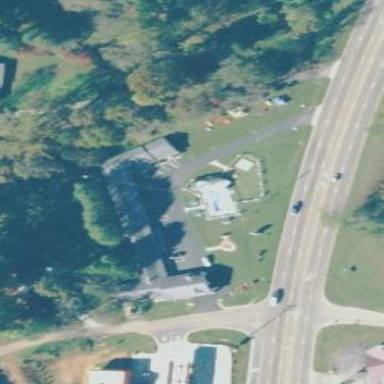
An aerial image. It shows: Motel building.